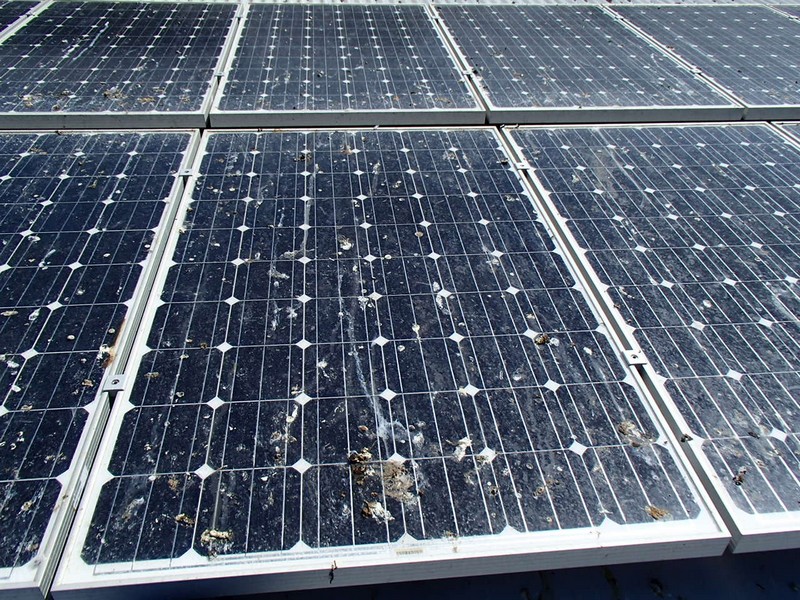
Label: Bird-drop